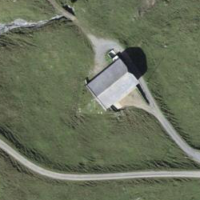
EUNIS habitat code: 23
Species observed at this site:
Motacilla cinerea
Turdus philomelos
Oenanthe oenanthe
Troglodytes troglodytes
Anthus spinoletta
Turdus viscivorus
Fringilla coelebs
Sylvia atricapilla
Carduelis carduelis
Columba palumbus
Phylloscopus collybita
Hirundo rustica
Phoenicurus ochruros
Garrulus glandarius
Pyrrhocorax graculus
Falco tinnunculus
Motacilla alba